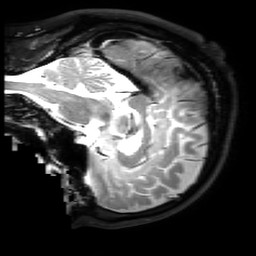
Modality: T2w
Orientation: sagittal
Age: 44
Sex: male
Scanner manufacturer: philips
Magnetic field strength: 3 T
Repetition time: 2.5 s
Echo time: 0.2438 s